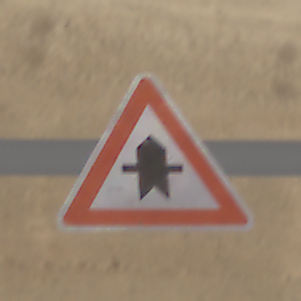
Verkehrszeichen: Vorfahrt
Umgebung: Roofed, Tunnel
Tageszeit: Midday
Wetter: NotSpecified
Licht: Natural
Jahreszeit: NotSpecified
Kontrast: MediumContrast